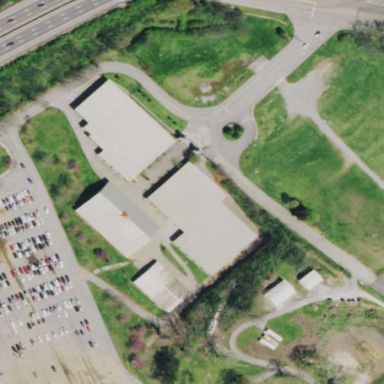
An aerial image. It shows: Public building.